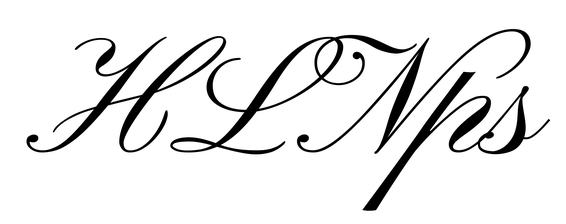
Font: PinyonScript-Regular